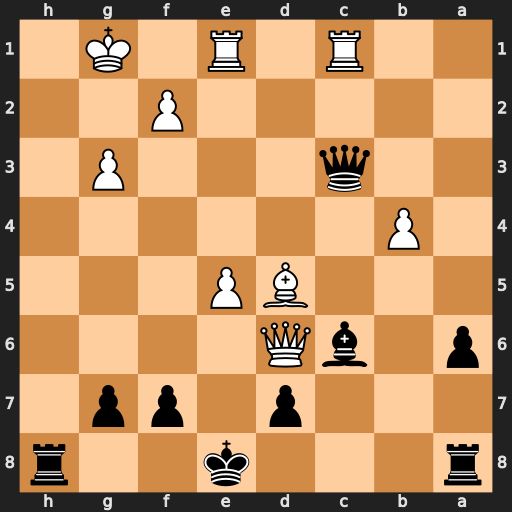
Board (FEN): r3k2r/3p1pp1/p1bQ4/3BP3/1P6/2q3P1/5P2/2R1R1K1
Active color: b
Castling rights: kq
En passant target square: -
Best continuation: Qf3 Qxd7+ Kxd7 Bxc6+ Qxc6 Red1+ Kc7 Rxc6+ Kxc6